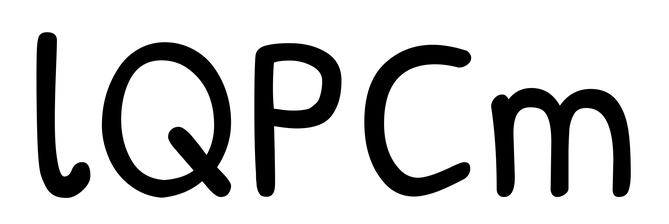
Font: PatrickHand-Regular